Interaction volume radius: 10 \u00c5
Interaction volume height: 25 \u00c5
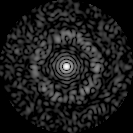
Disorder parameter: 0.8545